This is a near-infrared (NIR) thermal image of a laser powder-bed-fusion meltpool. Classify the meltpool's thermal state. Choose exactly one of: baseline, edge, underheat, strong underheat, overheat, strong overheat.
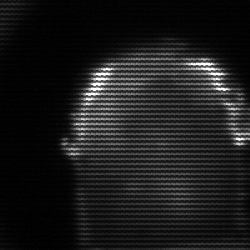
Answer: baseline